Current action and preconditions to check: trajectory_clear

Your task: For each precondition in the list above, predict whether it will hold at this action.

Consider the current scene as observed from the mobile robot's camera, and analyze the predicted future states of all dynamic agents (e.g., people, animals, vehicles, or any moving entities) within the NEXT SECOND.

IMPORTANT: Only answer "very likely" if you are absolutely certain—based on strong, clear evidence—that a dynamic agent will violate the precondition in the predicted future state. Do NOT answer "very likely" for unlikely, ambiguous, or low-probability risks.

Ask yourself for each precondition: Is there a high probability, with clear and convincing evidence, that the predicted future states of any dynamic agent will interfere with the predicted future state of the currently executing action within the NEXT SECOND, causing that precondition to fail?

Assess the risk level based on these predictions. Use "likely" or "very likely" if motions create a clear risk of interference.

Use "neutral" or "improbable" if agents are nearby but their predicted paths are clearly diverging or non-conflicting.

Failure Risk Categories: "very improbable", "improbable", "neutral", "likely", "very likely"

Answer Format: Output ONLY the probability_of_failure value from these categories: "very improbable", "improbable", "neutral", "likely", "very likely"

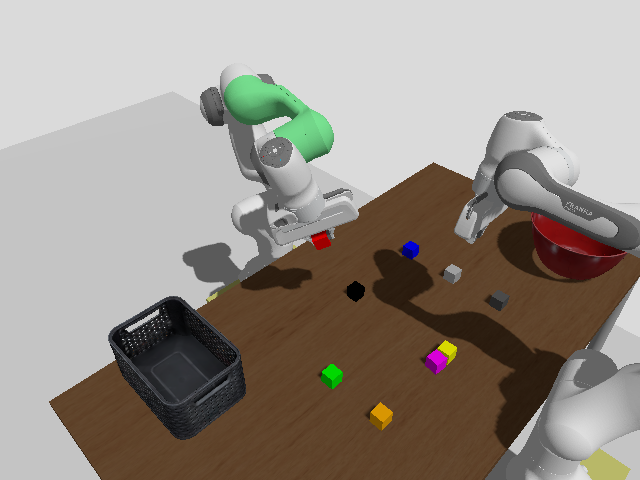

Answer: very improbable